Question: Env: Win 8.1 64, .NET 4.0, VS2013, ReSharper
When using NUnitLite (v1.0.0.0) Assert, it raises a 'System.NullReferenceException'
'''
using System;
using NUnit.Framework;
namespace DukasFeeder.Core.Tests
{
[TestFixture]
public class DukasReaderTests
{
[Test]
public void Assert_GivenStrings_WhenAssert_ReturnsTrue()
{
Assert.AreEqual("abc", "abc");
}
...
}
}
'''
I'm running the test via ReSharper. The test fails with:
'''
System.NullReferenceException : Object reference not set to an instance of an object.
at NUnit.Framework.Assert.That(Object actual, IResolveConstraint expression, String message, Object[] args) in d:\Dev\NUnit\nunitlite\work\src\framework\Assert.cs: line 282
at NUnit.Framework.Assert.AreEqual(Object expected, Object actual) in d:\Dev\NUnit\nunitlite\work\src\framework\Assert.cs: line 1493
at DukasFeeder.Core.Tests.DukasReaderTests.Assert_GivenStrings_WhenAssert_ReturnsTrue() in DukasReaderTests.cs: line 18
'''
All my other tests work well but with moq.Verify. This was the first test that asserts on NUnit.
If I change the NUnit version from NUnitLite to NUnit.framework it works fine.
Is there something to consider when using NUnitLite? Or do I simply have to use the full NUnit.Framework?
Edit:
What is the point of using NUnitLite (other than that it's newer)? It's bigger than NUnit

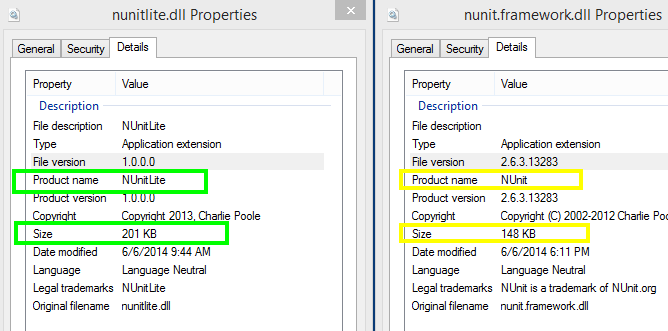
Answer: According to your edit, you're running on .NET 4.0. NUnitLite only supports up to .NET 3.5, so the recommendation is to use NUnit.